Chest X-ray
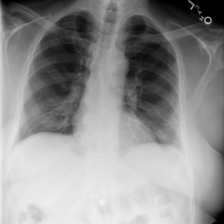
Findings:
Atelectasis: negative
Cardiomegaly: negative
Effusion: negative
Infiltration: negative
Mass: negative
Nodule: negative
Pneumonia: negative
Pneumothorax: negative
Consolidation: negative
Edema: negative
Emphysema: negative
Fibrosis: negative
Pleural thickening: negative
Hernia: negative